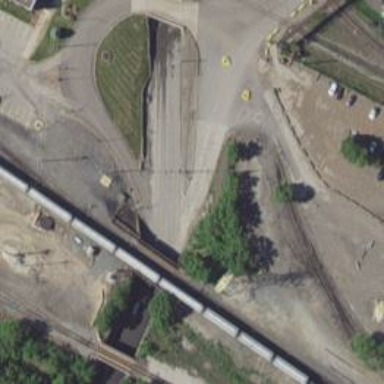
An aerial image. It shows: Railway bridge leading to railway yard.